Question: I use the following code to generate an image of a node and add it with an ImageView to my Scene:
'''
SnapshotParameters snapParams = new SnapshotParameters();
snapParams.setFill(Color.TRANSPARENT);
this.dragImage = new ImageView(draggable.snapshot(snapParams, null));
...
frontPane.getChildren().add(this.dragImage);
Bounds localBounds = frontPane.sceneToLocal(draggable
.localToScene(draggable.getBoundsInLocal()));
this.dragImage.relocate(localBounds.getMinX(),
localBounds.getMinY());
'''
Unfortunately, the rendered image is very blurred as can be seen in my screenshot.
Any ideas what might be the problem or how to retreive an unblurred image would be welcome.
Update:
while playing arround i removed
'''
this.dragImage.relocate(localBounds.getMinX(),localBounds.getMinY());
'''
which results in a sharp image with no blur at all. I have no idea why this is the case and i still need to translate the image to the correct position.

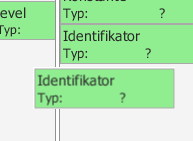
Answer: I got rid of the blur with a simple cast to int in the relocate call:
'''
this.dragImage.relocate((int) localBounds.getMinX(),(int) localBounds.getMinY());
'''
I found that 'localBounds.getMinX()' is 638.5 and 'localBounds.getMinY()' is 136.5. Further experimentation brought me to the conclusion that non integral values for the translation led to the blurred image.
An explanation for this can be found in the API doc for <URL> at "Interaction with coordinate systems".